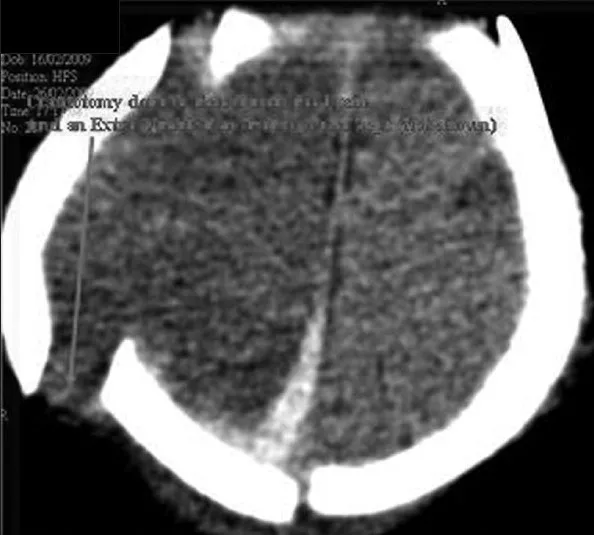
Post craniotomy.
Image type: radiology (ct)